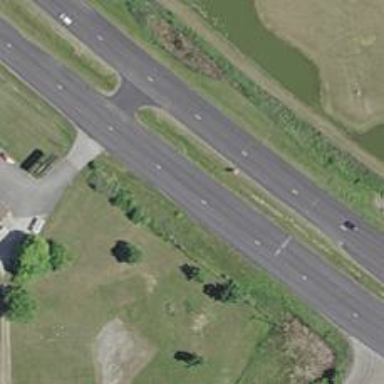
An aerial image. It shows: Asphalt trunk highway which is also expressway.